九年级 · 度量几何学
如图, 已知 $A B$ 是 $\odot O$ 的直径, $B C$ 与 $\odot O$ 相切于点 $B$, 连接 $A C, O C$ 若 $\sin \angle B A C=\frac{1}{3}$, 则 $\tan \angle B O C=$

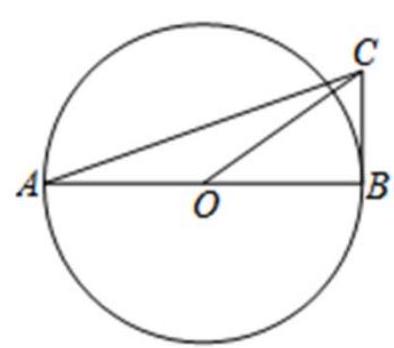
答案: $\frac{\sqrt{2}}{2}$
解析: 解: $\because A B$ 是 $\odot O$ 的直径, $B C$ 与 $\odot O$ 相切于点 $B$,

$\therefore A B \perp B C$,

$\therefore \angle A B C=90^{\circ}$,

$\because \sin ^{\angle B A C}=\frac{B C}{A C}=\frac{1}{3}$,

$\therefore$ 设 $B C=x, A C=3 x$,

$\therefore A B=\sqrt{A C^{2}-B C^{2}}=\sqrt{(3 x)^{2}-x^{2}}=2 \sqrt{2} x$,

$\therefore O B=\frac{1}{2} A B=\sqrt{2} x$,

$\therefore \tan ^{\angle B O C}=\frac{B C}{O B}=\frac{x}{\sqrt{2} x}=\frac{\sqrt{2}}{2}$,

故答案为: $\frac{\sqrt{2}}{2}$.

根据切线的性质得到 $A B \perp B C$, 设 $B C=x, A C=3 x$, 根据勾股定理得到 $A B=\sqrt{A C^{2}-B C^{2}}=$ $\sqrt{(3 x)^{2}-x^{2}}=2 \sqrt{2} x$, 于是得到结论.

本题考查了切线的性质, 解直角三角形, 熟练掌握三角函数的定义是解题的关键.